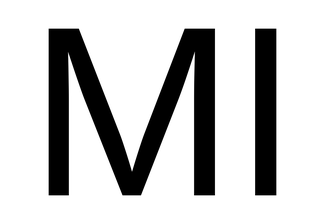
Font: Inter_Regular